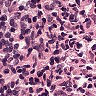
Metastatic tissue present: no